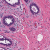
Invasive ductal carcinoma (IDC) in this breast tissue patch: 0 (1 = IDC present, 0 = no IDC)